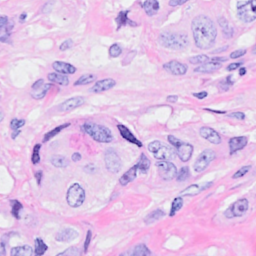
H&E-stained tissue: Breast